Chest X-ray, PA view. Patient: 55 years old, sex F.
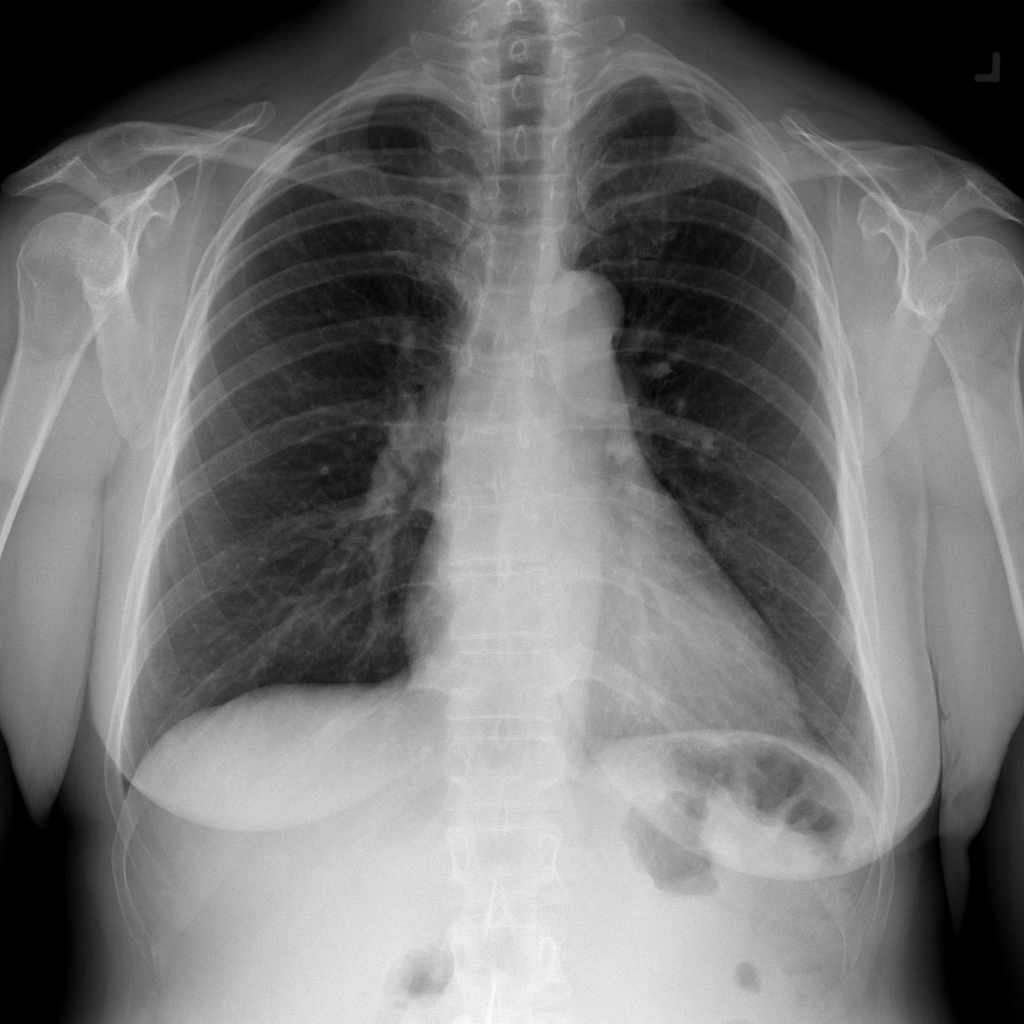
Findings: Infiltration